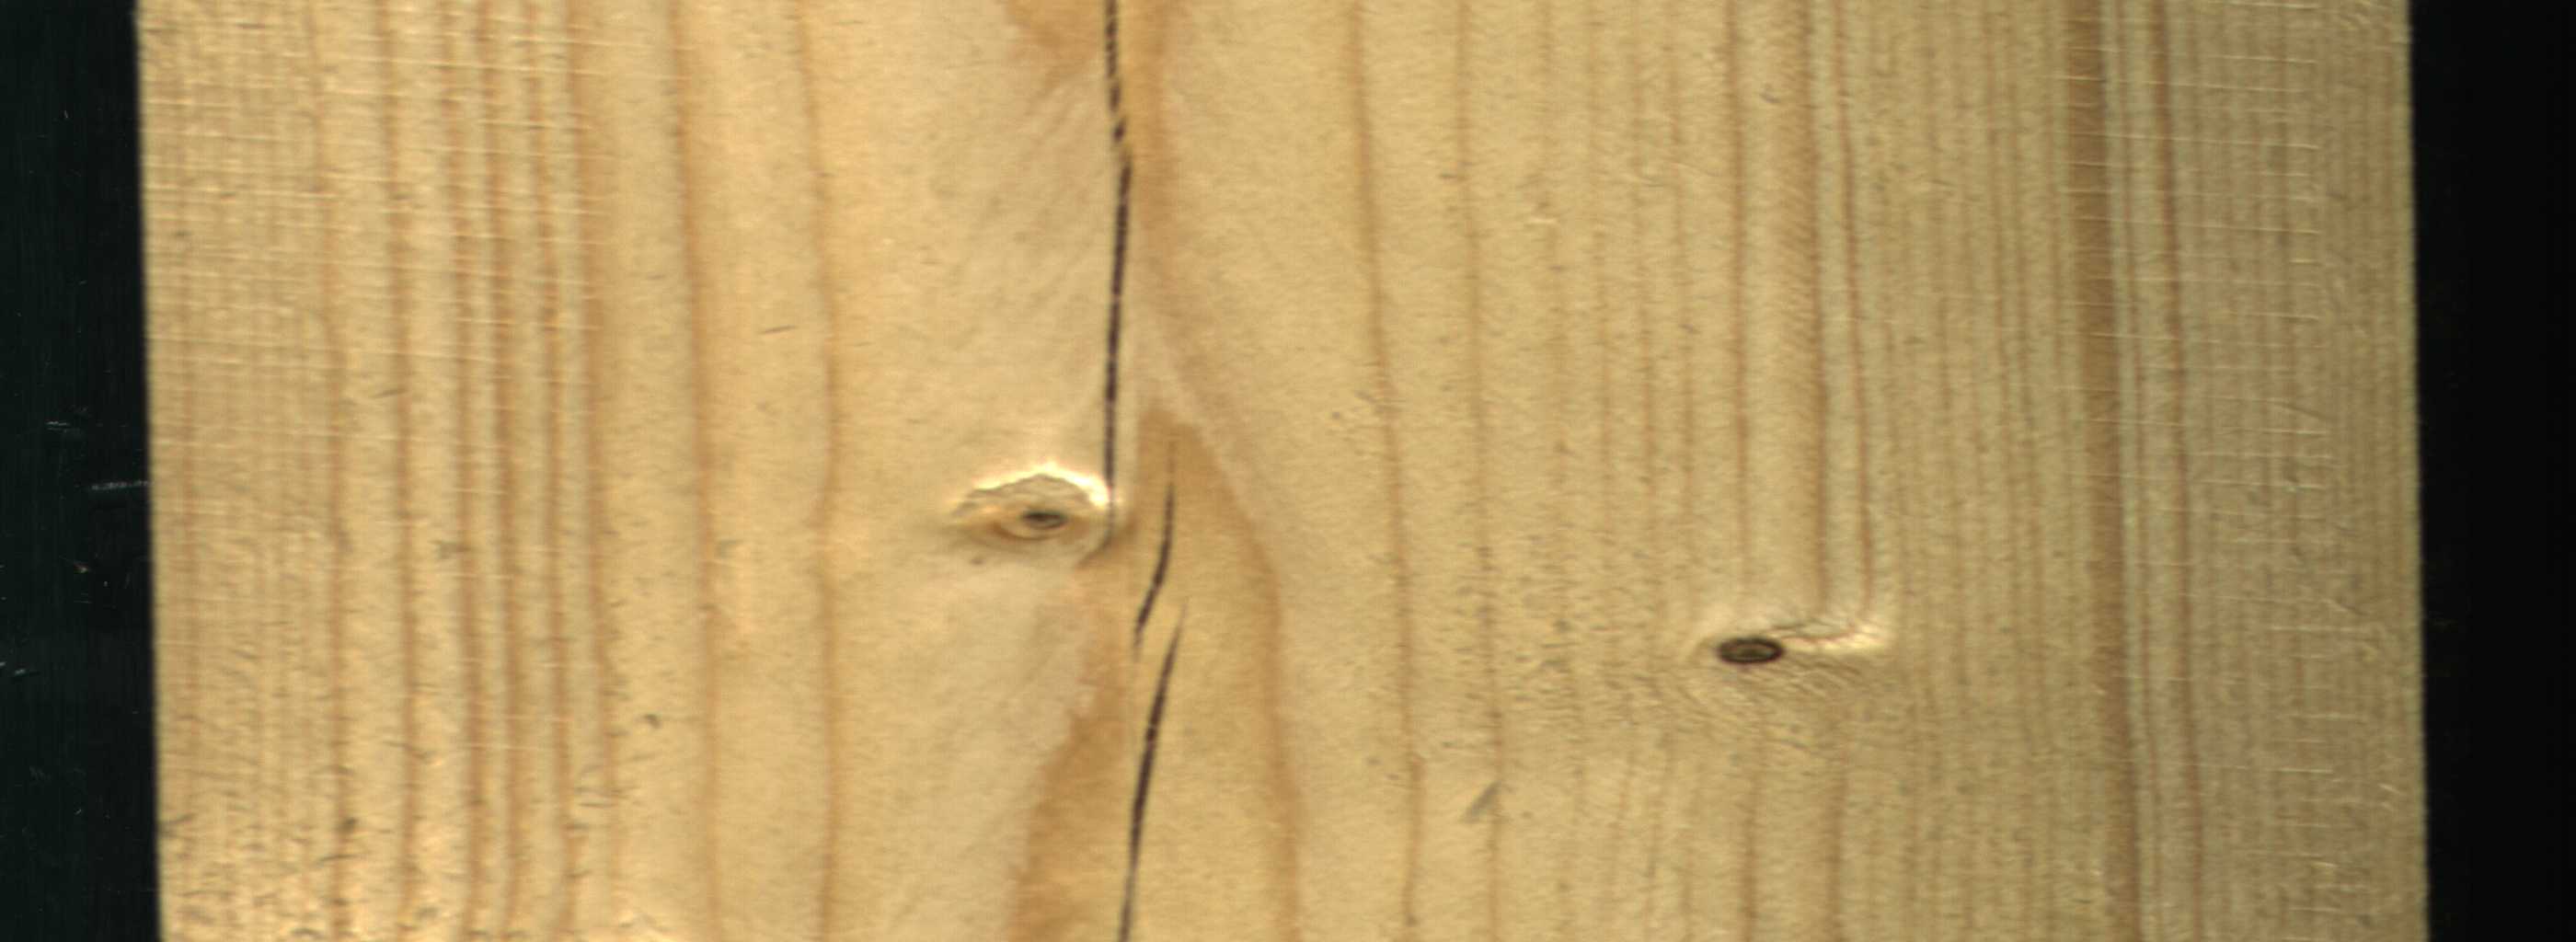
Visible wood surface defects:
Crack
Crack
Crack
Live_Knot
Live_Knot